Question: Is it possible to use if/else on firebase's realtime results? My database looks like this:

Previously I've tried it and it works if the result of both "waktu" is same, == recent.
but what I want is if one of the values "waktu" == recent, then "Hasil" = 0, if both of "time" nothing is equal to "Recent", then the value "Hasil" = 0.
'''
if ("Recent" == (one of) "waktu") {
Hasil : "1";
} else {
Hasil : "0";
}
'''
This is my code before, which value "Result" = 1, if both "waktu" values == recent. but i want if one values of "waktu" == Recent.
'''
var recent = "";
var root = firebase.database().ref();
root.child("Time").on('value', (snapshot) => {
recent = snapshot.val().Recent;
});
root.child("jadwal-pakan").on('value', (snapshot) => {
snapshot.forEach(jadwal_waktu => {
if (jadwal_waktu.child("waktu").val() == recent) {
root.update({
Keadaan: {
Hasil: 1
}
});
} else {
root.update({
Keadaan: {
Hasil: 0
}
});
}
})
})
'''
Thank you :)
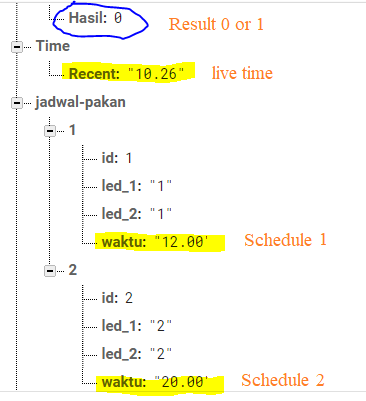
Answer: The problem is in the timing of when the code executes. Since all data is loaded from Firebase asynchronously, your 'recent = snapshot.val().Recent' may run after 'if (jadwal_waktu.child("waktu").val() == recent) {' has run.
To ensure this is guaranteed, you'll need to nest the listeners like this:
'''
root.child("Time").on('value', (snapshot) => {
recent = snapshot.val().Recent;
root.child("jadwal-pakan").on('value', (snapshot) => {
snapshot.forEach(jadwal_waktu => {
if (jadwal_waktu.child("waktu").val() == recent) {
root.update({
Keadaan: {
Hasil: 1
}
});
} else {
root.update({
Keadaan: {
Hasil: 0
}
});
}
})
})
});
'''
Now there's no chance of the statements executing out of order, and the 'if (jadwal_waktu.child("waktu").val() == recent) {' will work as expected.